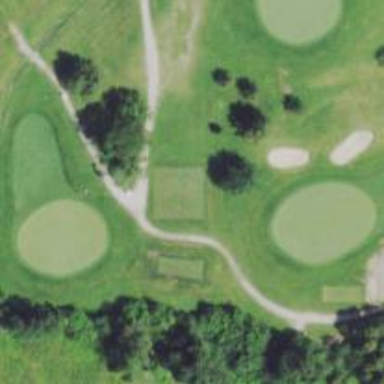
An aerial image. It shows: Path used for both walking and golf.